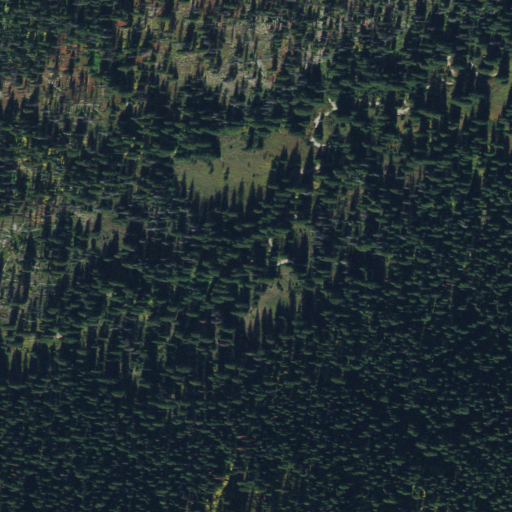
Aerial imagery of plain(s) in Idaho named Lost Knife Meadows containing evergreen forest and woody wetlands